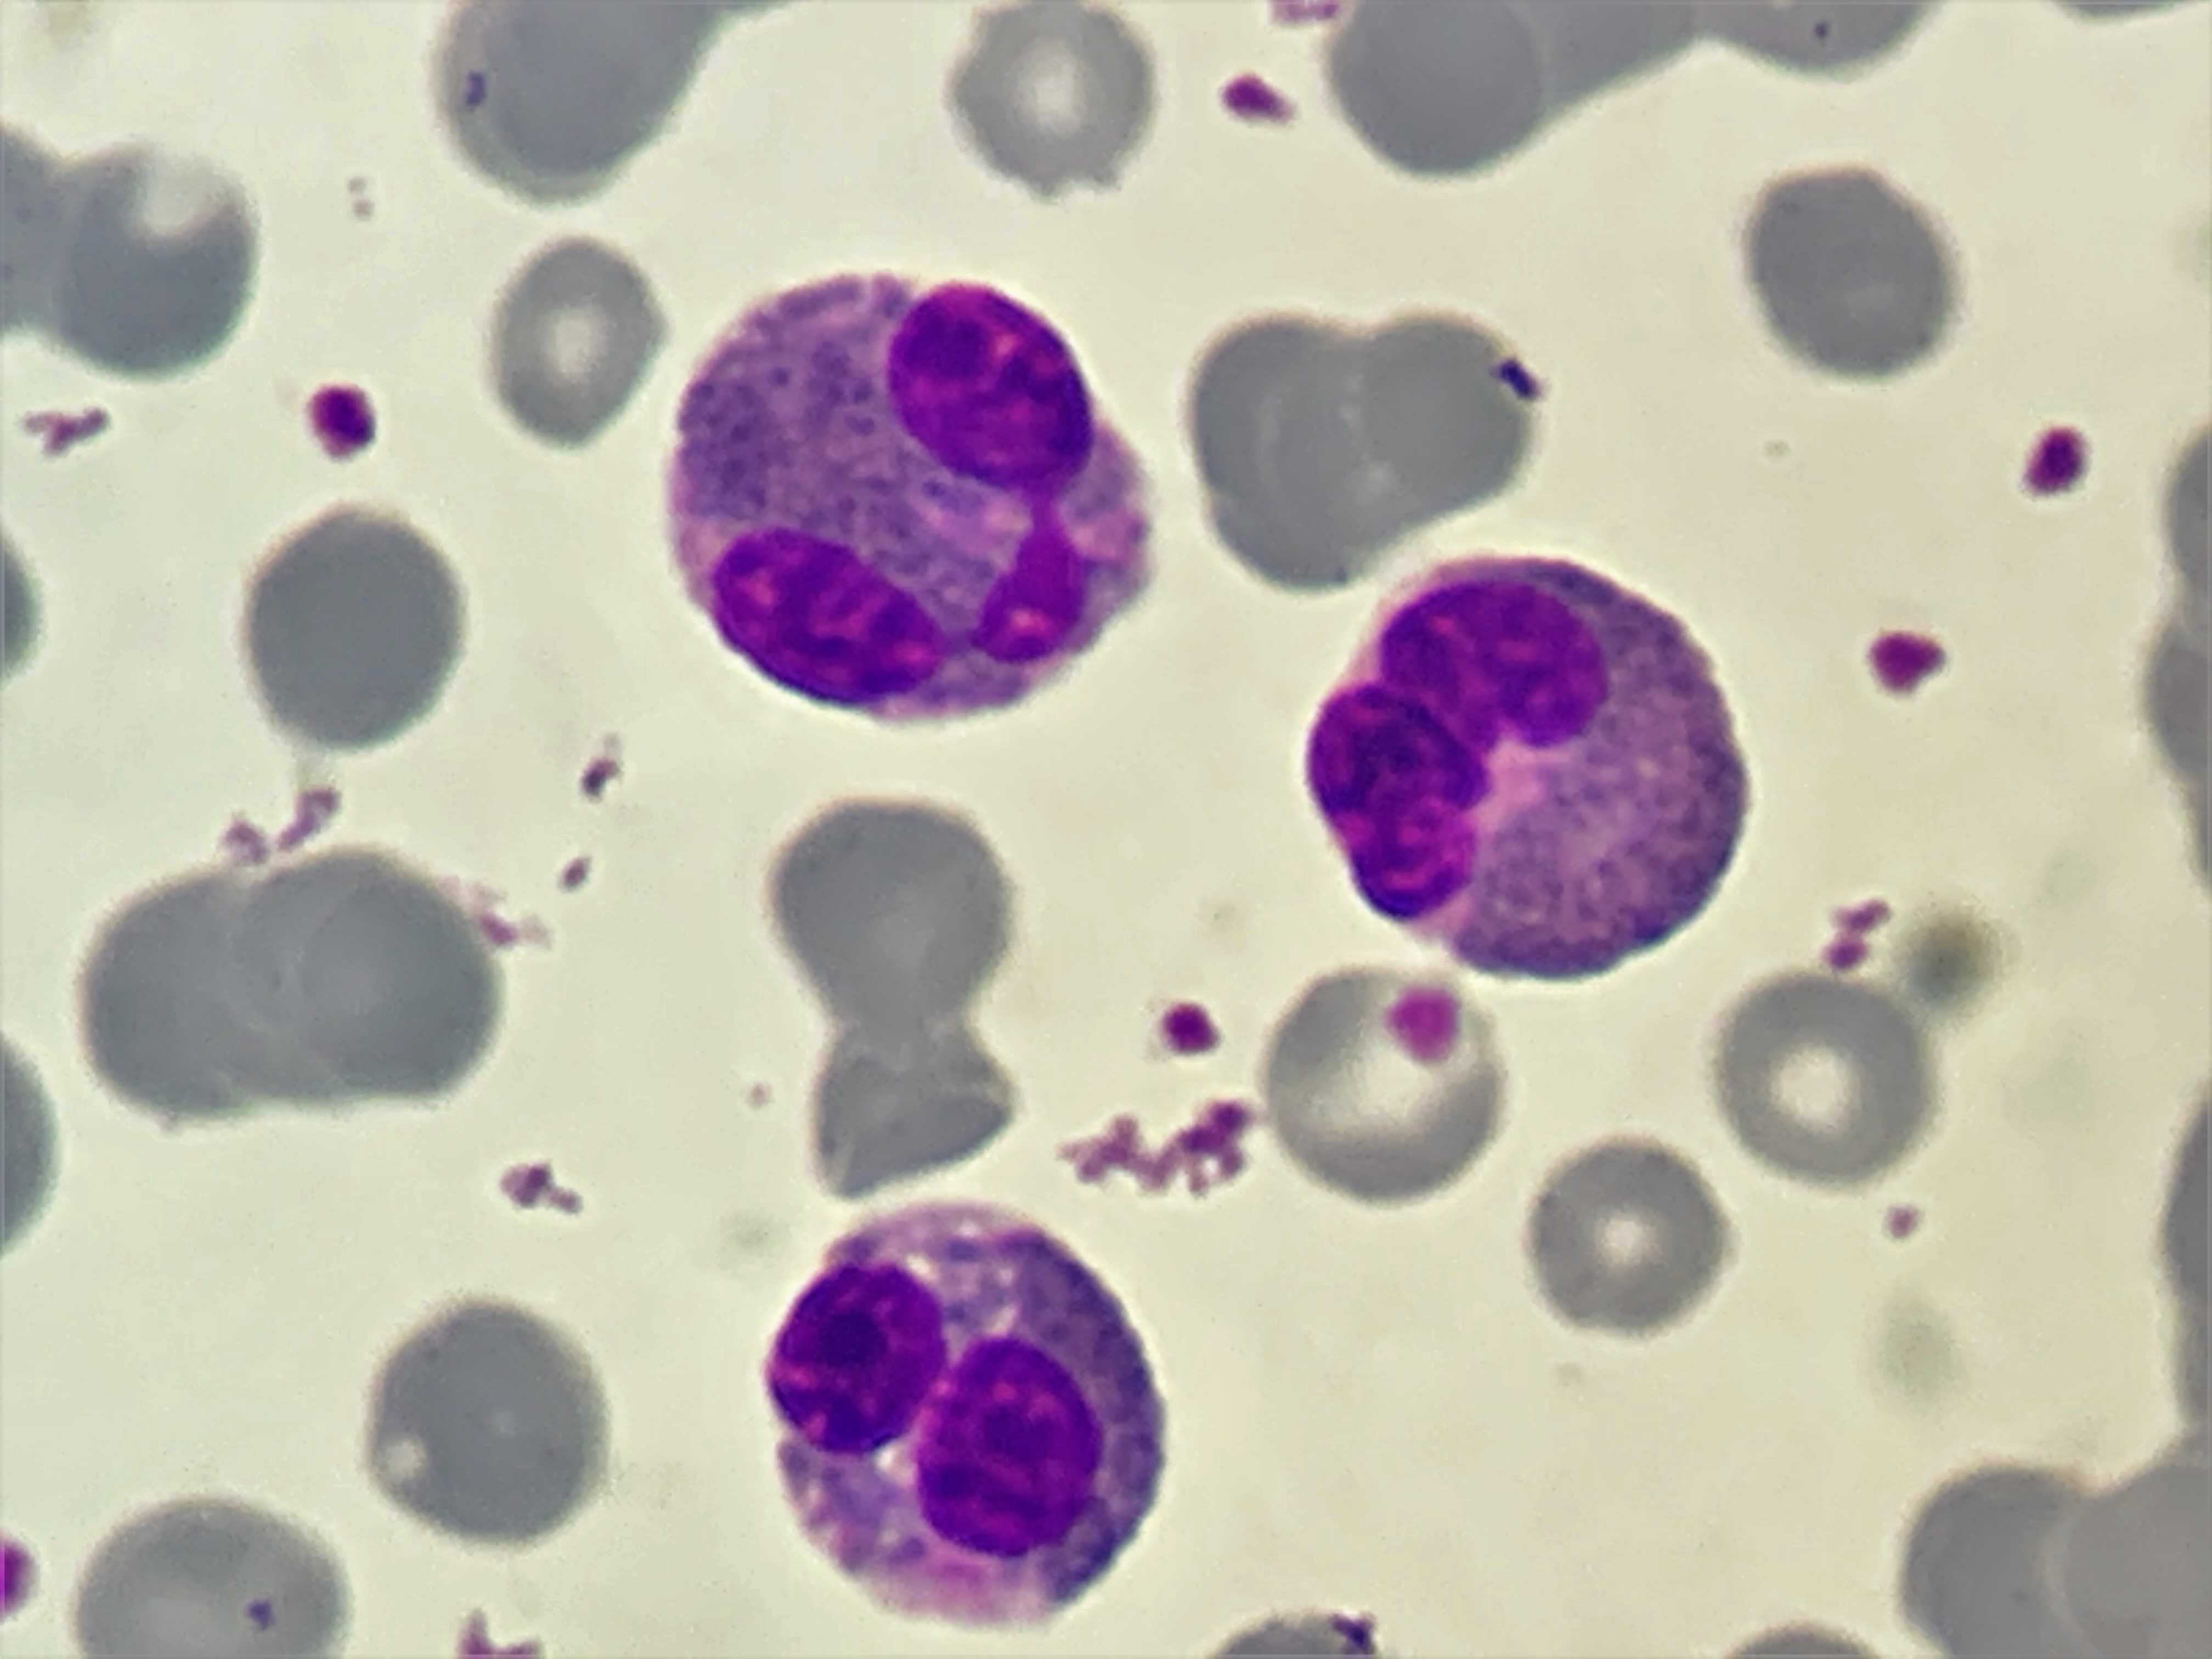
Cell type: EOSINOPHILS